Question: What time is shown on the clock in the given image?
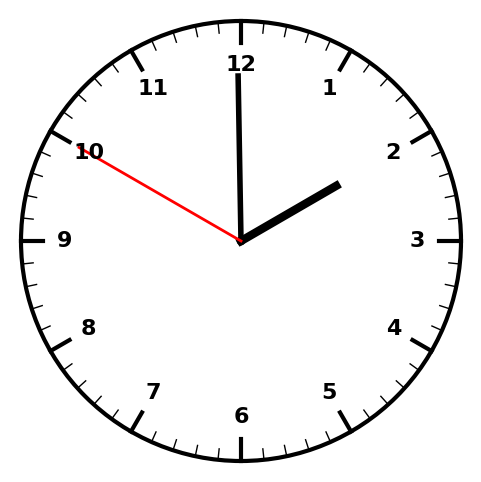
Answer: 01:59:50